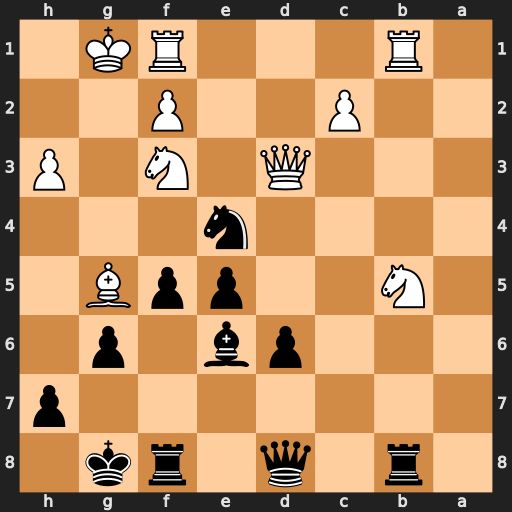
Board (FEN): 1r1q1rk1/7p/3pb1p1/1N2ppB1/4n3/3Q1N1P/2P2P2/1R3RK1
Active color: b
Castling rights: -
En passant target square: -
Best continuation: Nxg5 Nxg5 Qxg5+